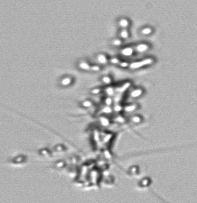
Label: Chaetoceros_didymus_TAG_external_flagellate